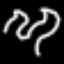
Label: squiggle